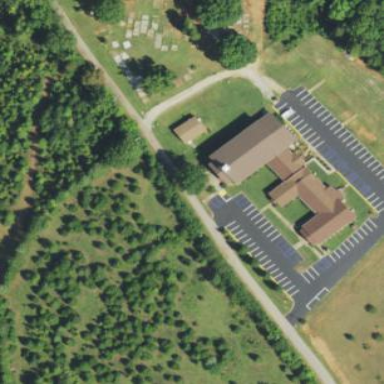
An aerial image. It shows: Church which is place of worship.